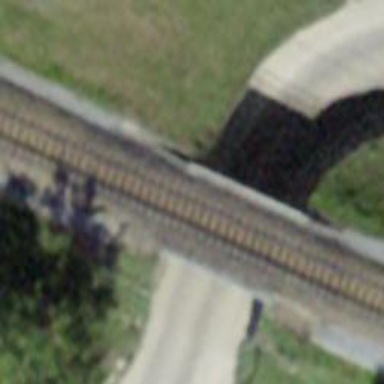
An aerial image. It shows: Narrow gauge railway with electrified contact lines.